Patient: sex F, age 41
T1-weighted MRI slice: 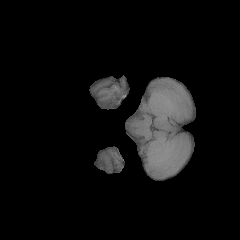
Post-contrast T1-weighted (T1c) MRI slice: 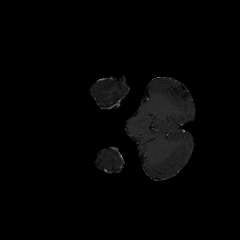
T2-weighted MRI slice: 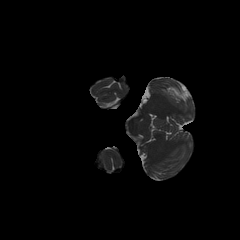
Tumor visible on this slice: no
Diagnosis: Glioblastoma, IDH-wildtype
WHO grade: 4